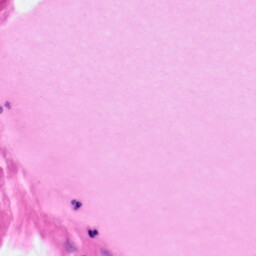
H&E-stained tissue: Pancreatic